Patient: sex M, age 32
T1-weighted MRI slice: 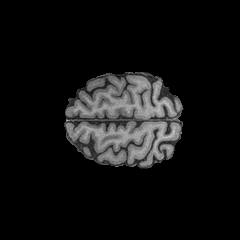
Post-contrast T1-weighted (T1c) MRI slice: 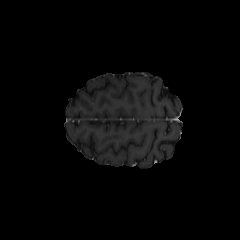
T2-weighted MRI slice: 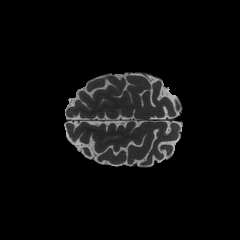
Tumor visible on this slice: no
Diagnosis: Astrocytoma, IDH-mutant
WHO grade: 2